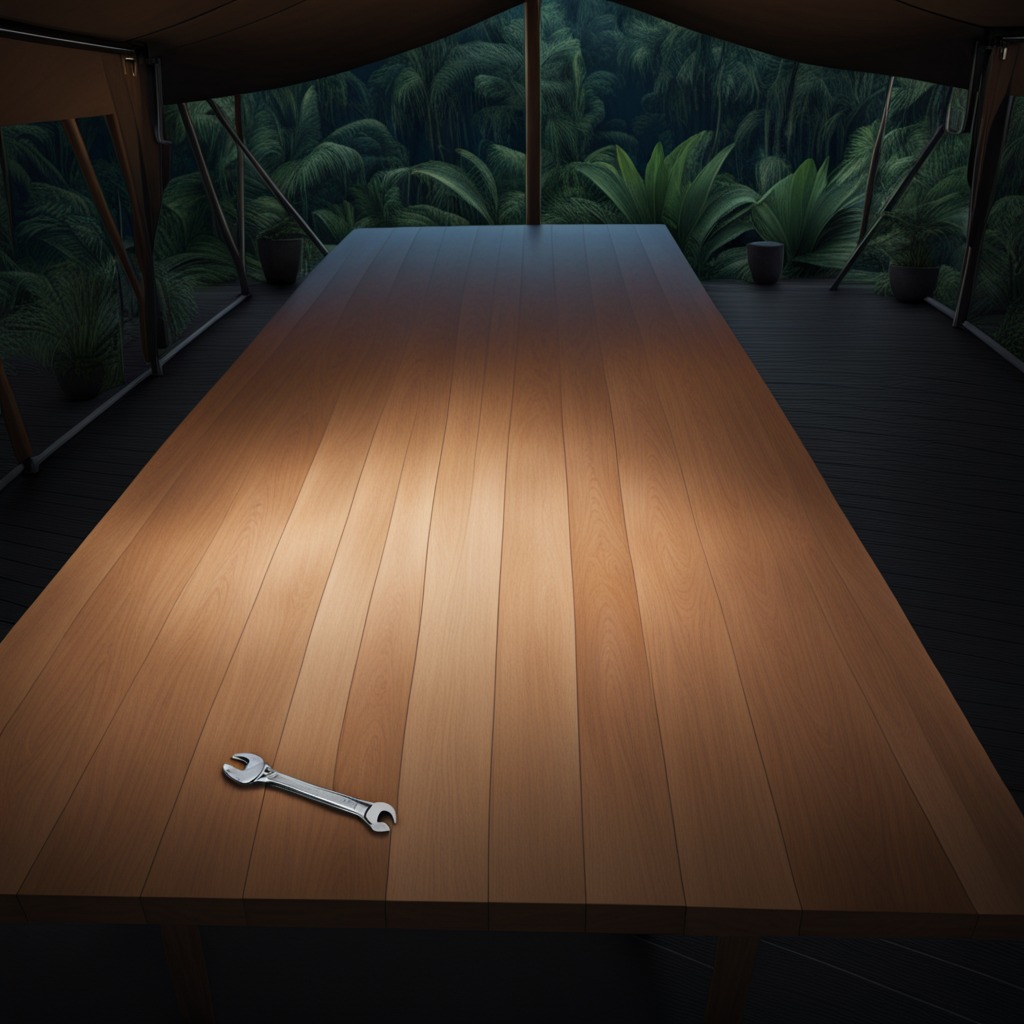
An wrench is lying on a clean wooden table inside a jungle field workshop tent at night.